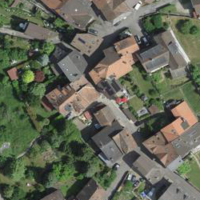
EUNIS habitat code: 54
Species observed at this site:
Plantago argentea